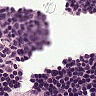
Metastatic tissue present: no